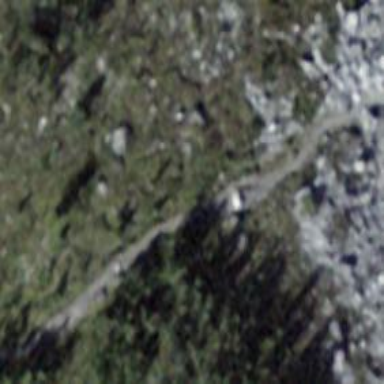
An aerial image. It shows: Rocky path.